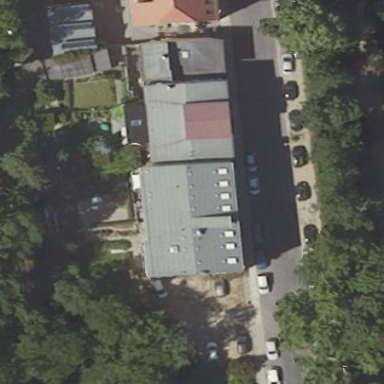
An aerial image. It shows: View of apartment building.